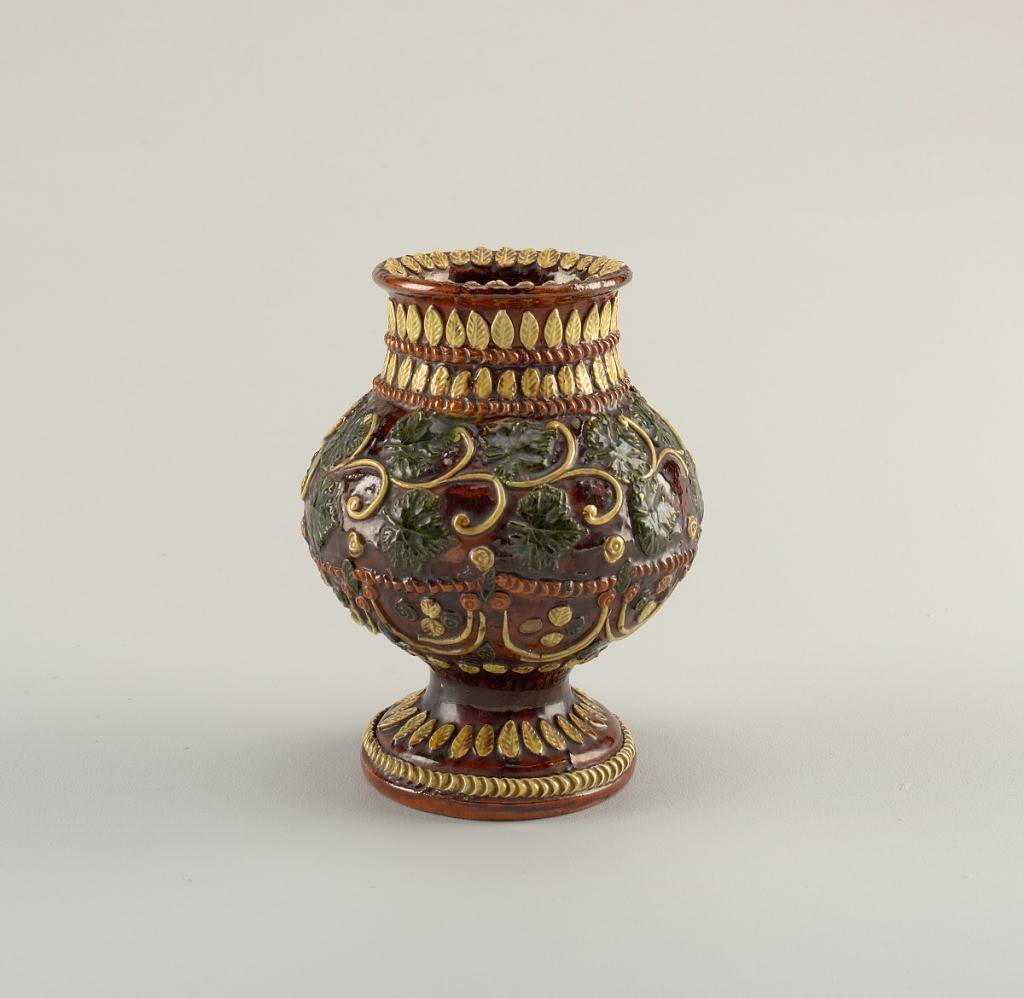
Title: Vase
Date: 18th century
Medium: Earthenware
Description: Bulbous footed vase decorated in yellow, green, and brown relief, with pattern of leaves and C-curves.